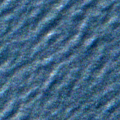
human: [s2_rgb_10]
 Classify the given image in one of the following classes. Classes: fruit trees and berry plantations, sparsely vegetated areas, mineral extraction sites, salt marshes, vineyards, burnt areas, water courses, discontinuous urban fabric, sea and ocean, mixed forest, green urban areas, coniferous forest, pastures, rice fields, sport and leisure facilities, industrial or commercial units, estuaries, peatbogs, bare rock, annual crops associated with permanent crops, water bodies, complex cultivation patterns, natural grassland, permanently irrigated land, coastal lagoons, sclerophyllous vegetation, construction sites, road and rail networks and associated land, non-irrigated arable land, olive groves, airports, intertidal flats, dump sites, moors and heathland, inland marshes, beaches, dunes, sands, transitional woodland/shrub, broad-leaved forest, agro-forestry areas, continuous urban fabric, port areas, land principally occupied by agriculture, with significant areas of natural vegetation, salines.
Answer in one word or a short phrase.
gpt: sea and ocean